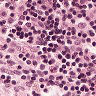
Metastatic tissue present: no